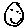
Label: smiley face